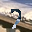
Label: 7